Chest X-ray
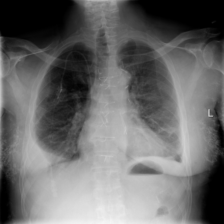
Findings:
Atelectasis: positive
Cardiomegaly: negative
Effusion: positive
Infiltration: negative
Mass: negative
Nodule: negative
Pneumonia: negative
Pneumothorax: negative
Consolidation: negative
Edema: negative
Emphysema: negative
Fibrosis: negative
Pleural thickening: negative
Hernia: negative